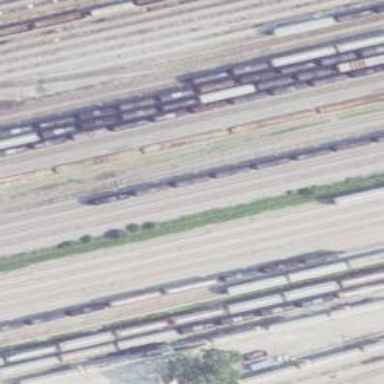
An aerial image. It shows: Railway yard used for servicing trains.